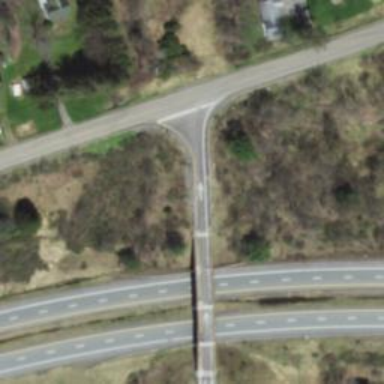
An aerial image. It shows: Asphalt motorway link.